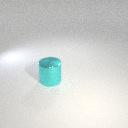
large cyan metal cylinder